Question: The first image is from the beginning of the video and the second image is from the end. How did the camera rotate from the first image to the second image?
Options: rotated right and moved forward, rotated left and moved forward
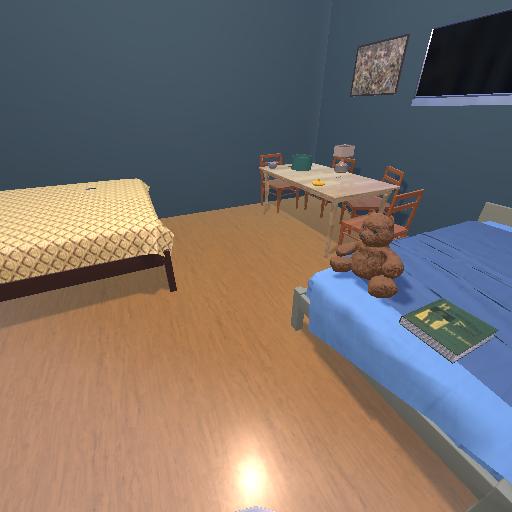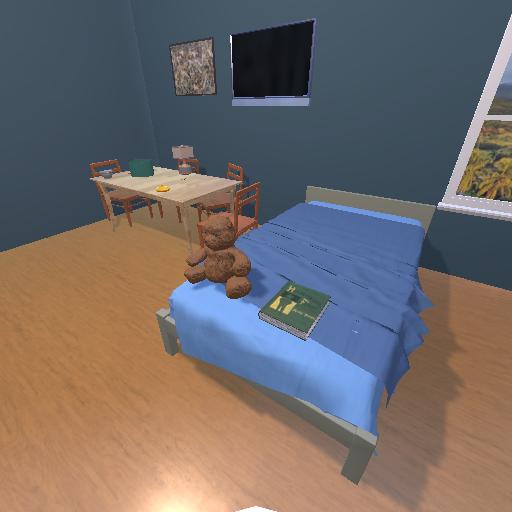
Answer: rotated right and moved forward